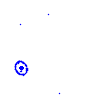
Particle: proton